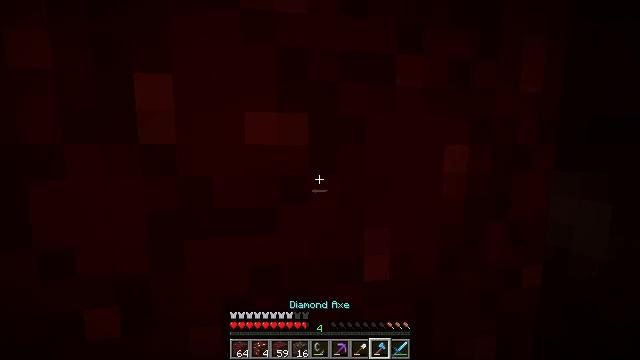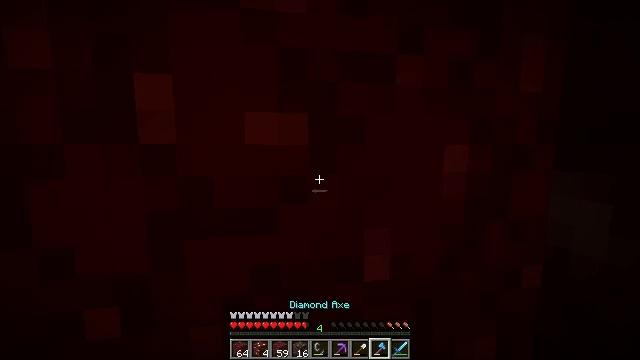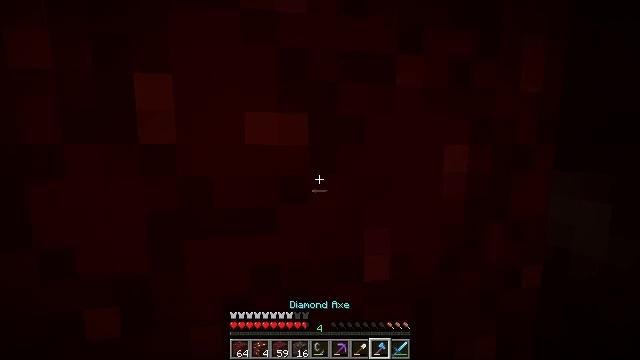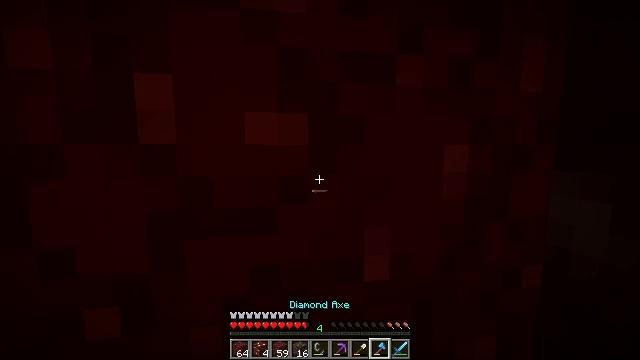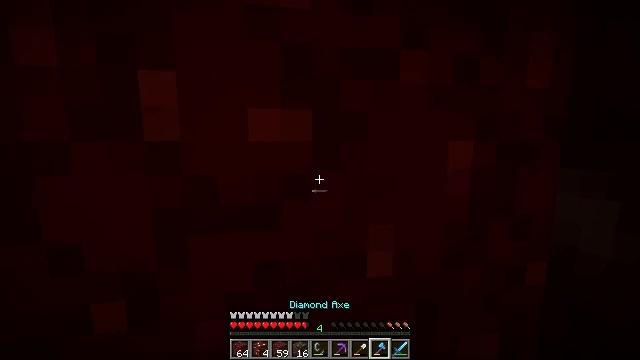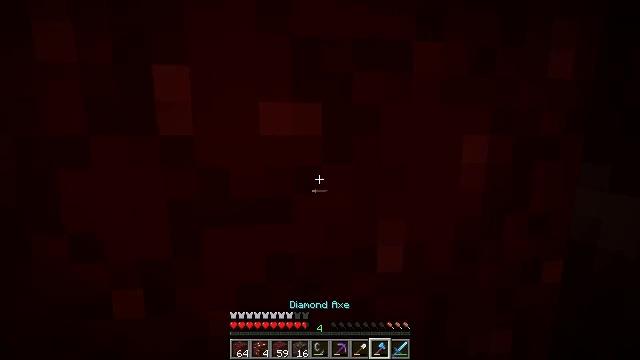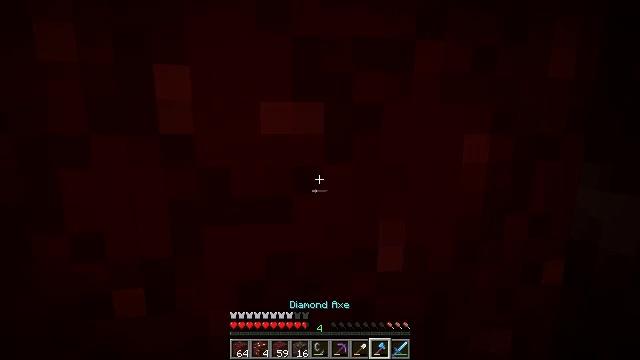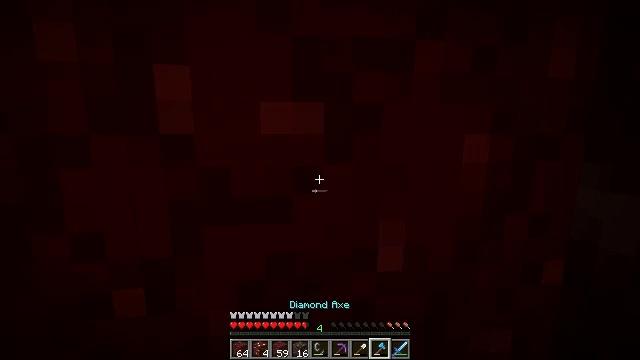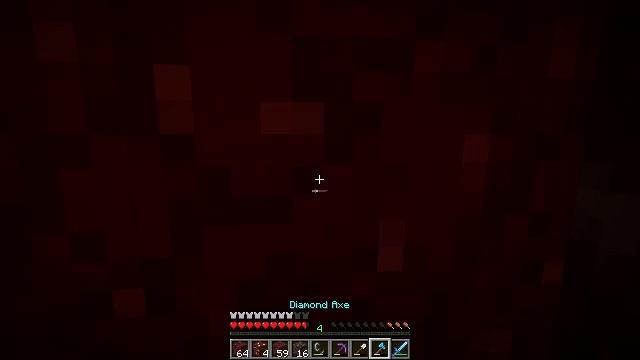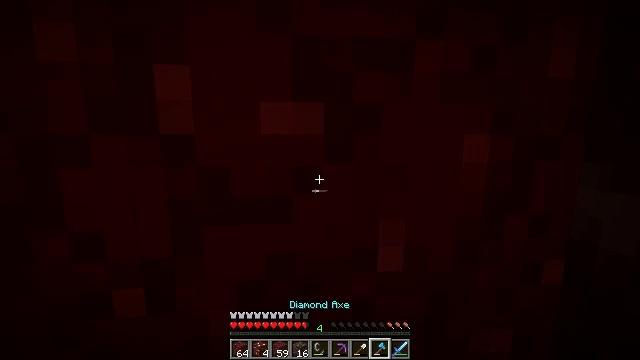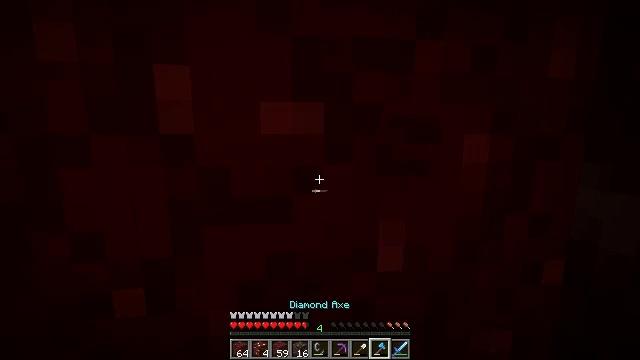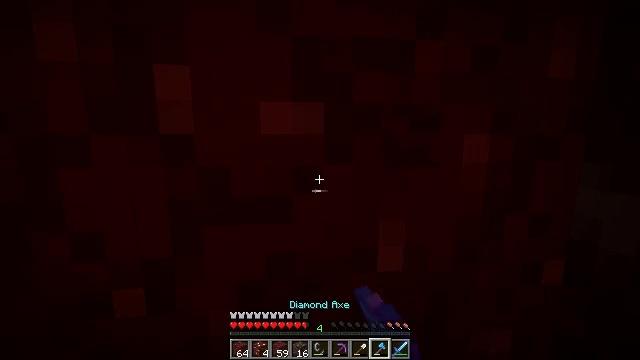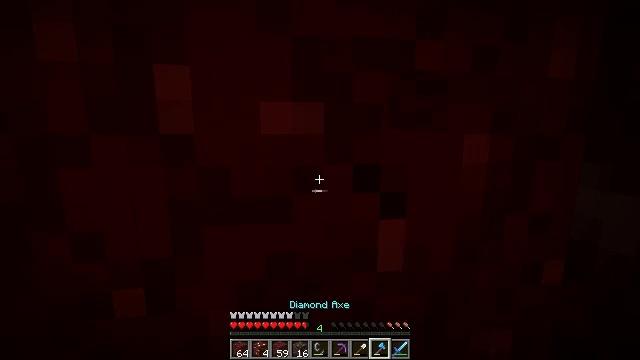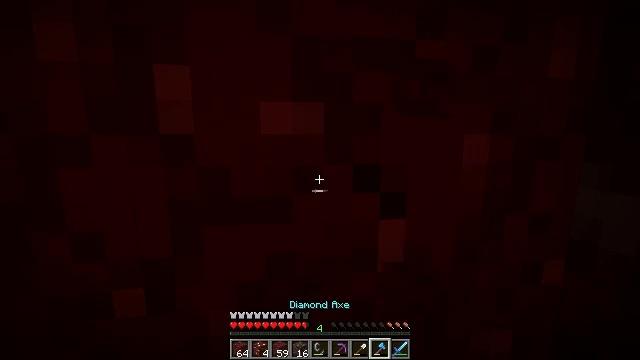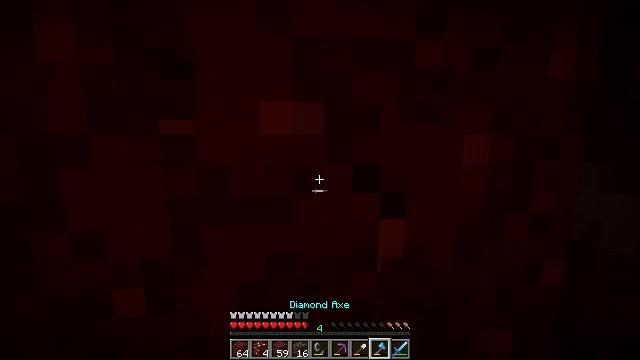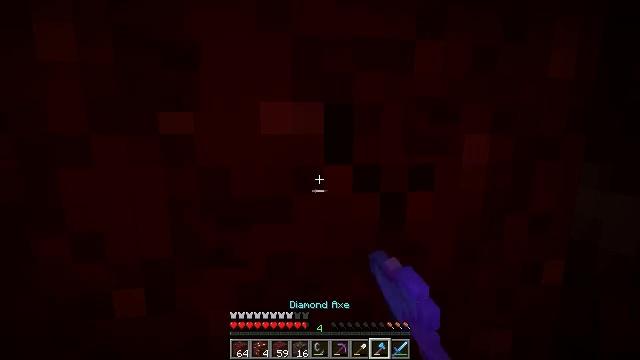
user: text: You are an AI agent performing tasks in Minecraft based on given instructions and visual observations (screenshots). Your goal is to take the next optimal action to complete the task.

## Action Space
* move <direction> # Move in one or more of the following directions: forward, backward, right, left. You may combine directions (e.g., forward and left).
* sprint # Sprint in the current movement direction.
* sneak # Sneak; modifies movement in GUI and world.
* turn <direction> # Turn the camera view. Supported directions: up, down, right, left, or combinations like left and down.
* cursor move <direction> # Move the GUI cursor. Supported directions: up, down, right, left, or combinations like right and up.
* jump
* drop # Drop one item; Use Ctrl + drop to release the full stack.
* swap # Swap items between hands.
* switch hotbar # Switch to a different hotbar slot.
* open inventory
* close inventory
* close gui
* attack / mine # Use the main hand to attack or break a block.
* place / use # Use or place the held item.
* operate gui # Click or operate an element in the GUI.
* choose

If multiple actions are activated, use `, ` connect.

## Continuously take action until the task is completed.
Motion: motion action
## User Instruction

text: Attack the nether wart block to break it.
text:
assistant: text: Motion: no_op
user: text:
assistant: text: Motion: no_op
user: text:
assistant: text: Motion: no_op
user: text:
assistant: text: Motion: no_op
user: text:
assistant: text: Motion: turn left and down
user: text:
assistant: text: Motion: no_op
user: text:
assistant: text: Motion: no_op
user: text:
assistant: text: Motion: no_op
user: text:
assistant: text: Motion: no_op
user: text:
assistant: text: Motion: attack / mine
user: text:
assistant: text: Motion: attack / mine
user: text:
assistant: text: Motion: attack / mine
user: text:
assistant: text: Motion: attack / mine
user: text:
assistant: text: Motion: attack / mine
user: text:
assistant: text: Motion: attack / mine
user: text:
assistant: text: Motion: attack / mine
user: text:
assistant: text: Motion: attack / mine
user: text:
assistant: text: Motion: attack / mine
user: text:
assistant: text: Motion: attack / mine
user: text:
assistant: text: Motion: attack / mine
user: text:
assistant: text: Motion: attack / mine
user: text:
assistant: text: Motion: attack / mine
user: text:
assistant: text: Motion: attack / mine
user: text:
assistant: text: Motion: attack / mine
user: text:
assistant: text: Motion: attack / mine
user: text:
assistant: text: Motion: attack / mine
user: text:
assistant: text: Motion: attack / mine
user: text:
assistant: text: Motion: attack / mine
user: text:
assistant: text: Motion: attack / mine
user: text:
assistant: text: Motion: attack / mine